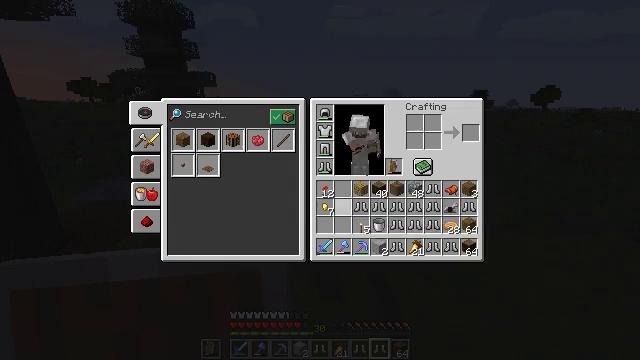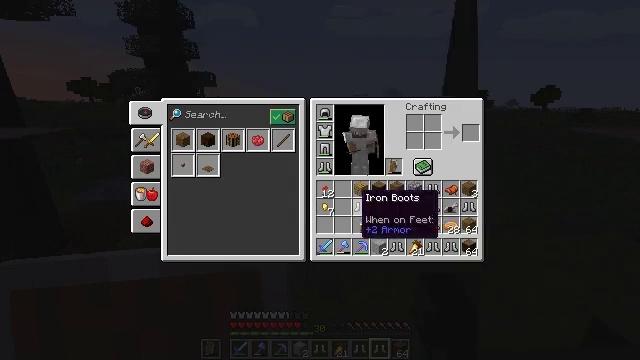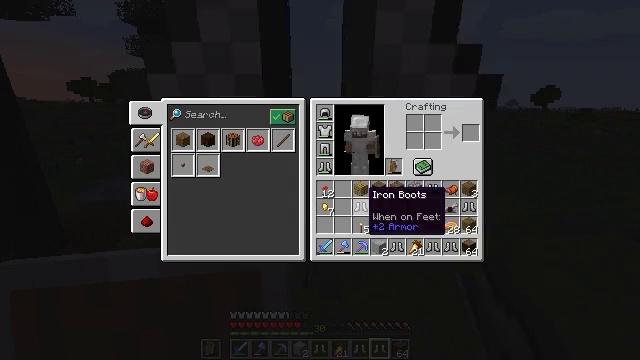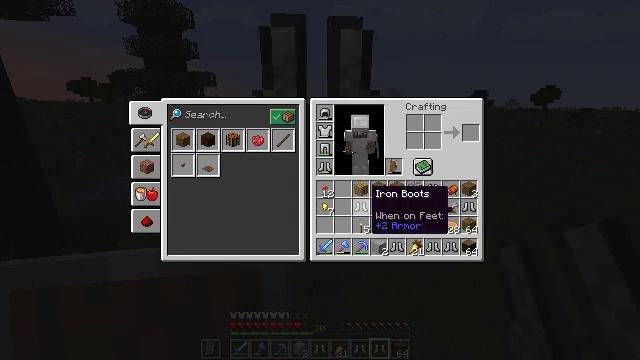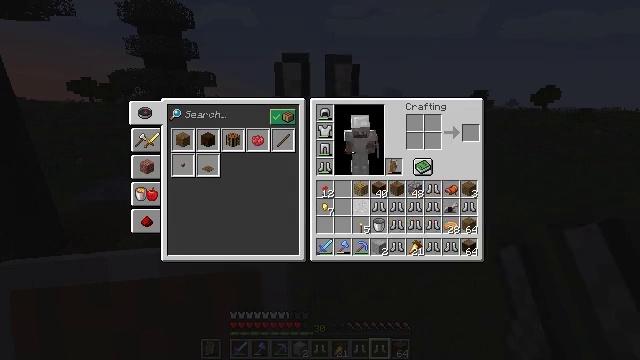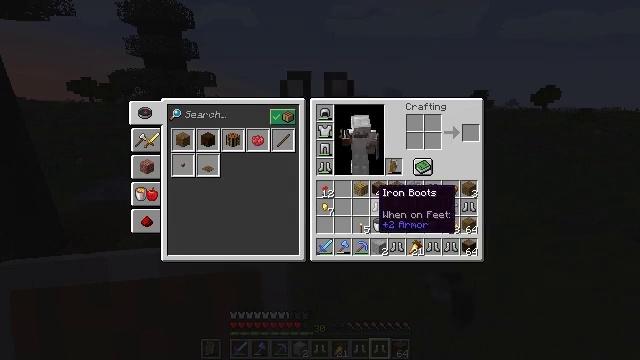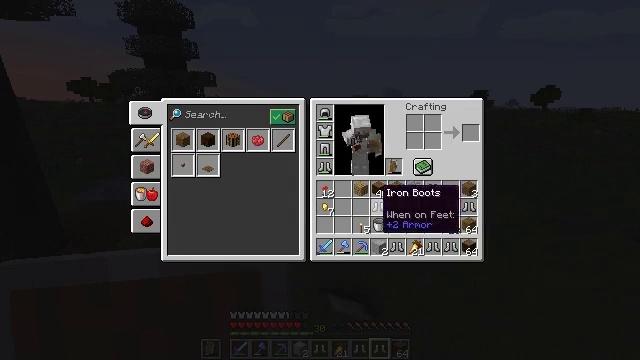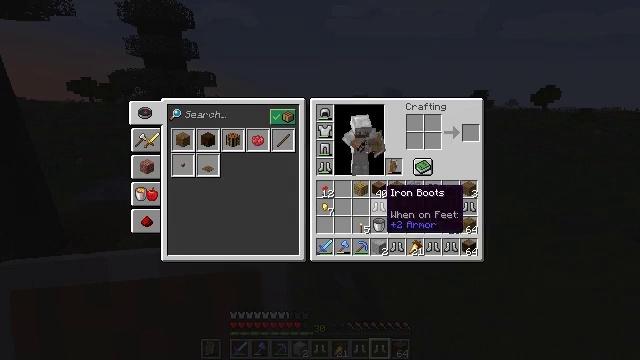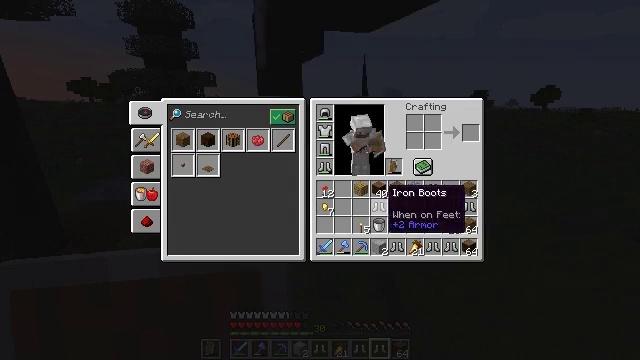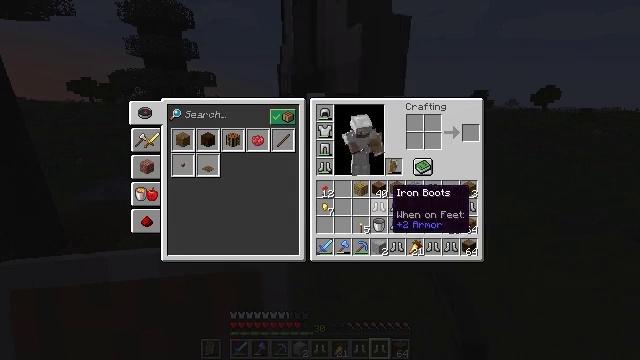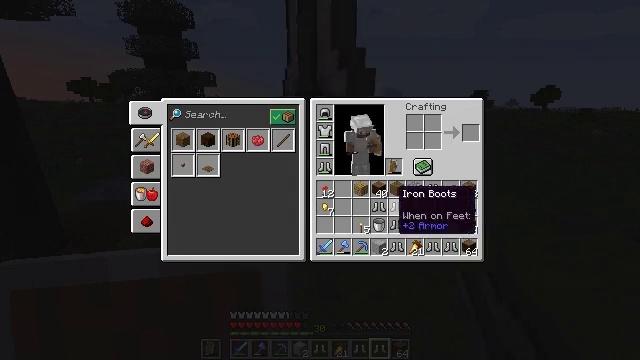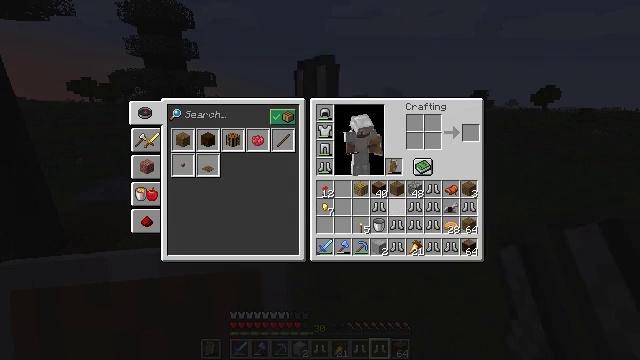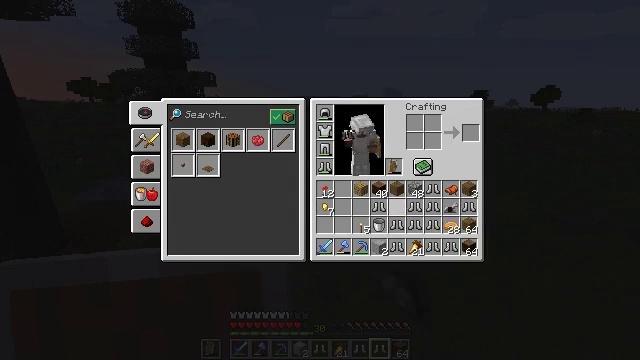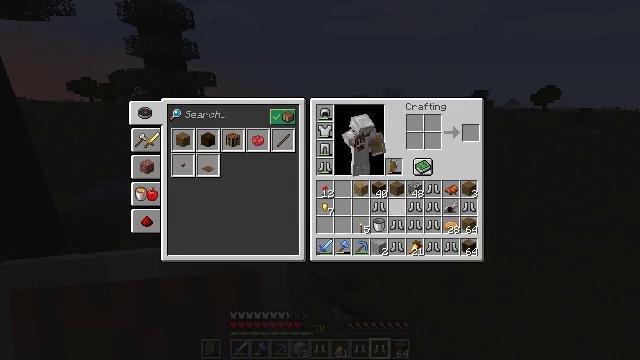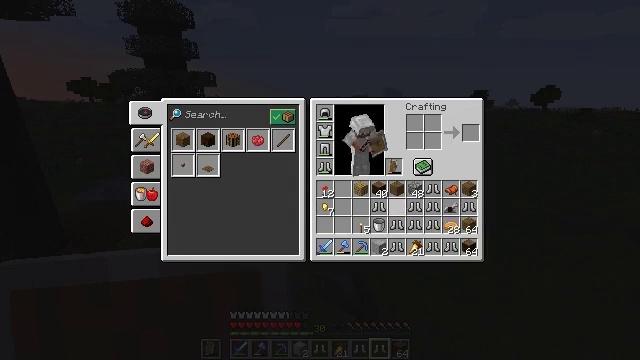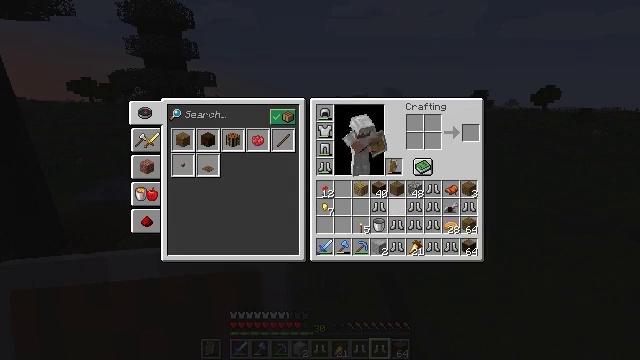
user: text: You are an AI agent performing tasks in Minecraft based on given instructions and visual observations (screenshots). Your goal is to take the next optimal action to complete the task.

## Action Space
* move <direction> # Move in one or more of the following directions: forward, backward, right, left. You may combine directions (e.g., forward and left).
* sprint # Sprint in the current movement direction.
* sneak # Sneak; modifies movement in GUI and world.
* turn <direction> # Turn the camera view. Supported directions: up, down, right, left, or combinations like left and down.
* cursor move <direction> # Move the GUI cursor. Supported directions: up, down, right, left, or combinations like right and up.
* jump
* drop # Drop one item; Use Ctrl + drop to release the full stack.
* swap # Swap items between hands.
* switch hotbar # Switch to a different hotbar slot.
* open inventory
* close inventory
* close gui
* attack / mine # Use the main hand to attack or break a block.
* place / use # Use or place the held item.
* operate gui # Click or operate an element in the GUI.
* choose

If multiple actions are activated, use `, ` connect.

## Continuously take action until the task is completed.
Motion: motion action
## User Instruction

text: Remove a pair of iron boots from the inventory.
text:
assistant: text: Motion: sprint, drop, open gui
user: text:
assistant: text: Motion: sprint, cursor move right, drop
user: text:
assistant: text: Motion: sprint
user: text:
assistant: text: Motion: sprint, drop
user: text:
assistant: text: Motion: sprint, drop
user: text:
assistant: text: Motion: sprint, drop
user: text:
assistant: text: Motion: sprint, drop
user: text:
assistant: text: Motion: sprint, drop
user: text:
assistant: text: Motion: sprint, drop
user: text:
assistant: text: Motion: sprint
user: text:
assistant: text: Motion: sprint, drop
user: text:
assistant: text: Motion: sprint, drop
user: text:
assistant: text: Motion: sprint
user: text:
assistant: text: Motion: sprint, drop
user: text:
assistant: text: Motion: sprint, drop
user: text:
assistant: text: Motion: sprint, drop
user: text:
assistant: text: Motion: sprint
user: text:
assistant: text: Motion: sprint, drop
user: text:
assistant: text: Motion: sprint, drop
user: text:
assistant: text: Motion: sprint, drop
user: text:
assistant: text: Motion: sprint
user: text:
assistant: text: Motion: sprint, drop
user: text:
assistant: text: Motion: sprint, drop
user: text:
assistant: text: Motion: sprint, drop
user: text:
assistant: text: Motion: sprint, drop
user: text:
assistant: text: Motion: sprint, drop
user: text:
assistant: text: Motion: sprint, drop
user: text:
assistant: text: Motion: sprint
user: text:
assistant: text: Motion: sprint, cursor move up, drop
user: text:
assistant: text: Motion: sprint, drop